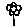
Label: flower